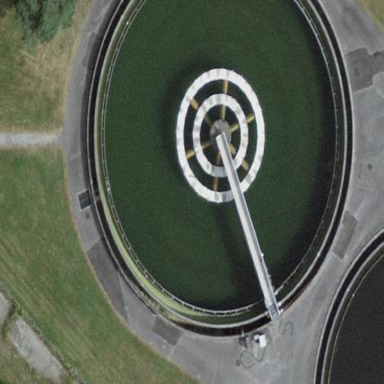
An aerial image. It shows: Body of wastewater.